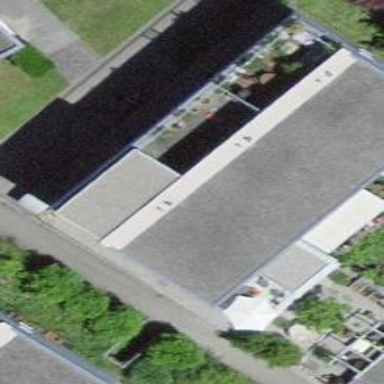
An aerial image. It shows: Terrace building with flat roof.